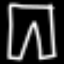
Label: pants